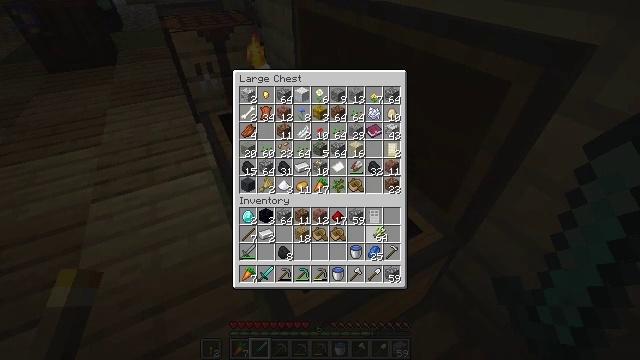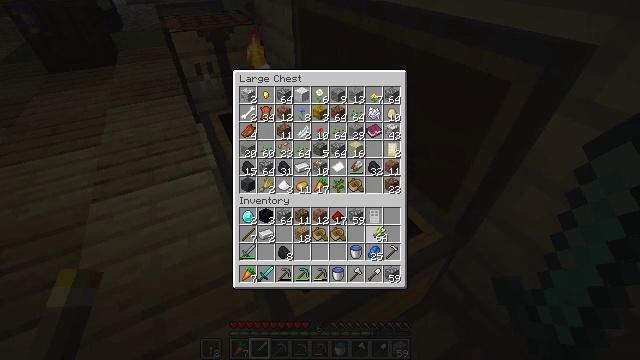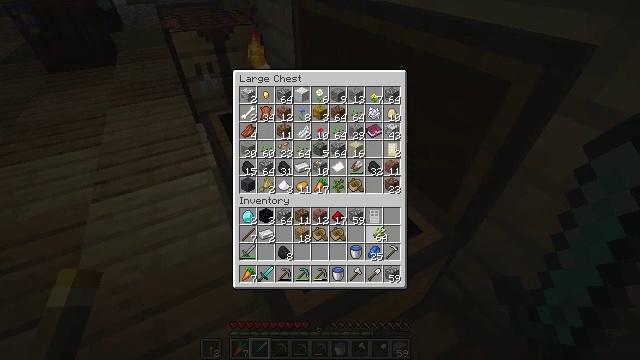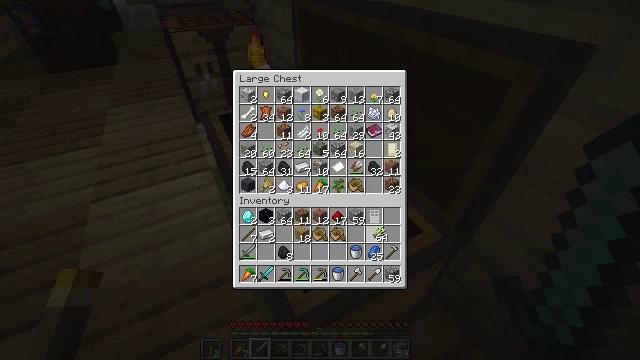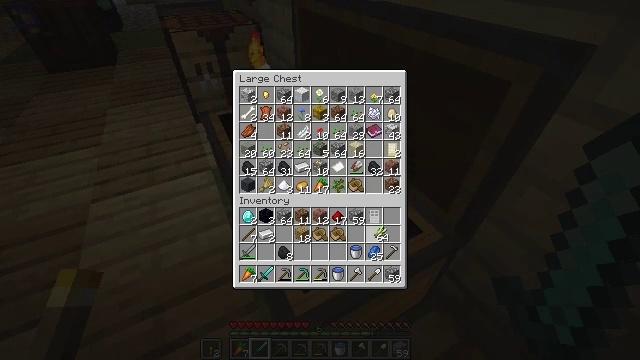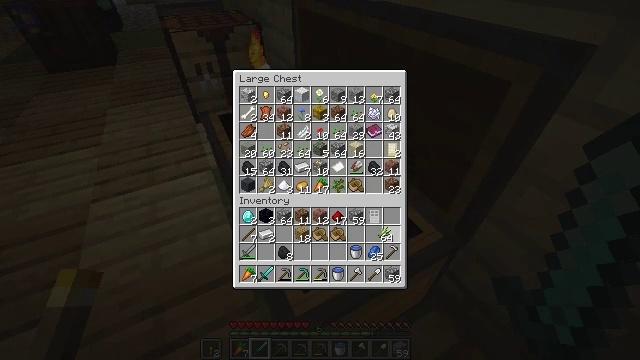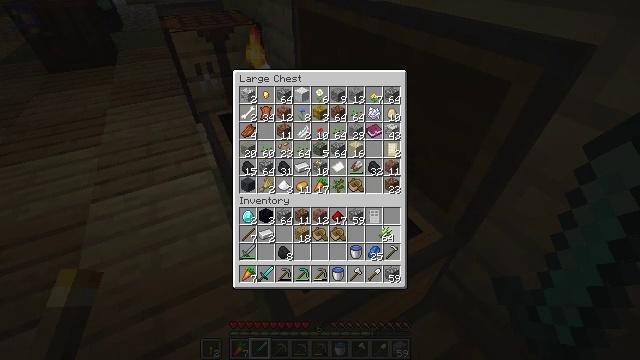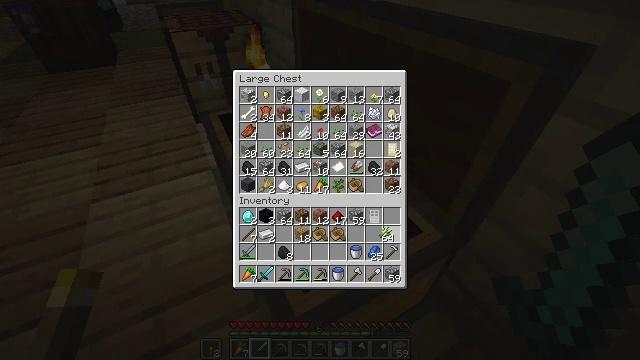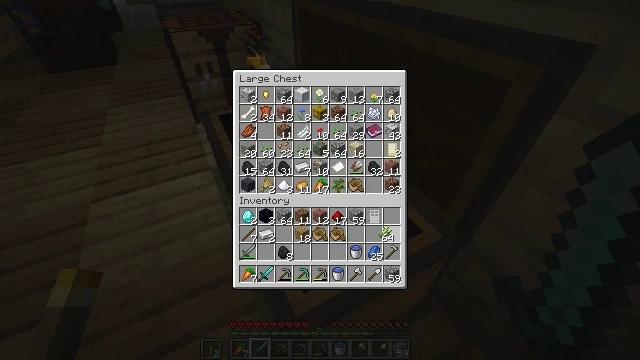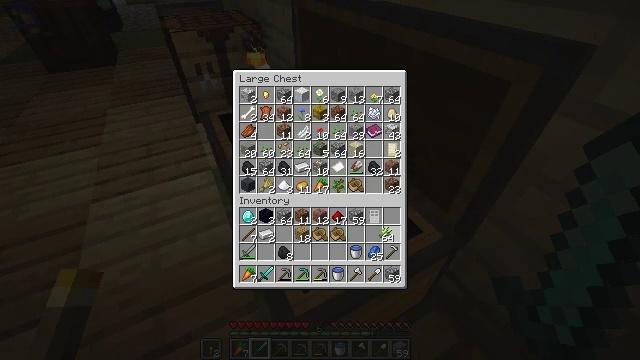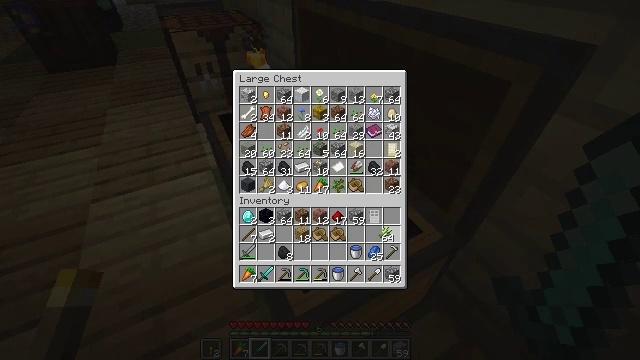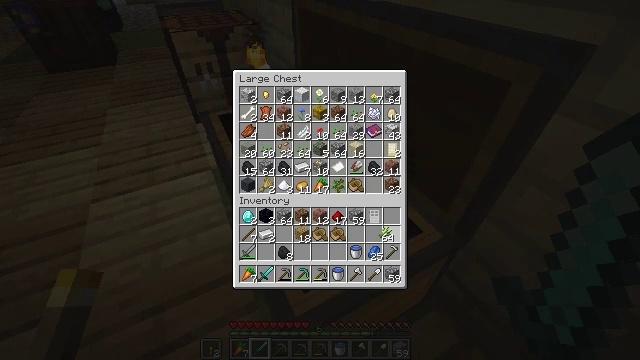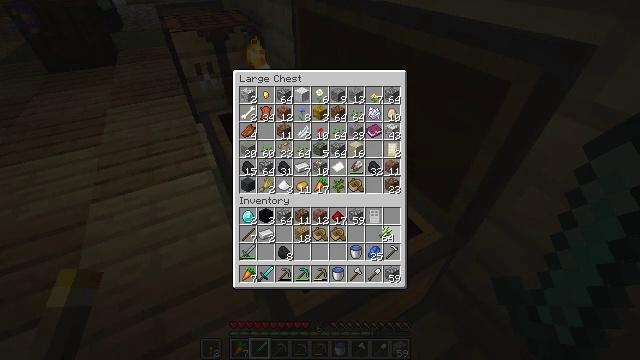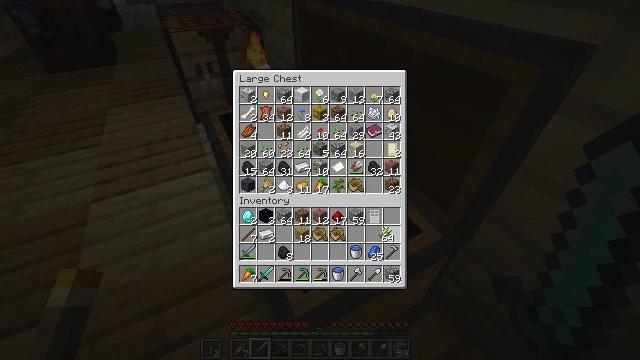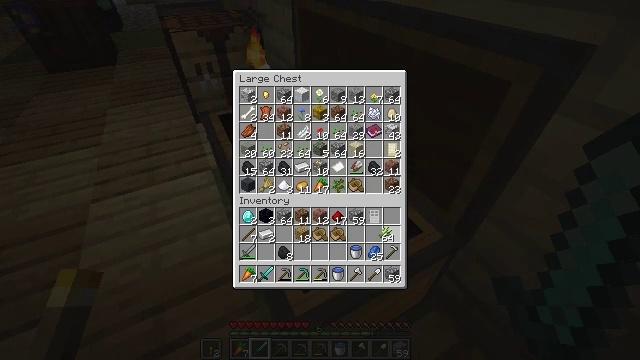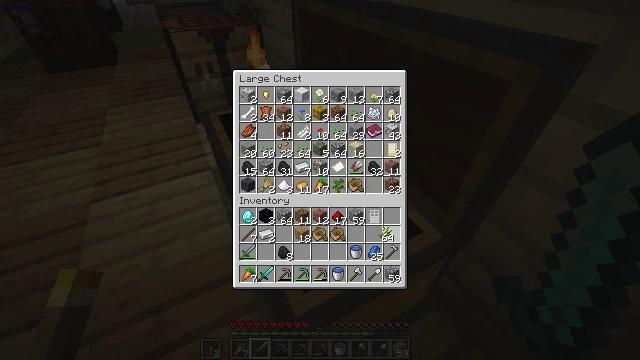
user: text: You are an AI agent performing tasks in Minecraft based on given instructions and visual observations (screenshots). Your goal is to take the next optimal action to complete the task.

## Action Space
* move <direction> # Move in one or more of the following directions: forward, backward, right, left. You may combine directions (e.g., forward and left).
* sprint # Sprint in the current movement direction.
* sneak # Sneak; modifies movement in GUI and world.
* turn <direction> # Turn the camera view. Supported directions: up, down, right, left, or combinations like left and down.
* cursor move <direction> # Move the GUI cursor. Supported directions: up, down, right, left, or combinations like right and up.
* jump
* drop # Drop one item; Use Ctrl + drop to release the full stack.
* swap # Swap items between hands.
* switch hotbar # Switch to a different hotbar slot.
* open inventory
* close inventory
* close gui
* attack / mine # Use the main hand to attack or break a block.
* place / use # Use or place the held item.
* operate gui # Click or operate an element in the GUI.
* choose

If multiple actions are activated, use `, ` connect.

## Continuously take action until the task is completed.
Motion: motion action
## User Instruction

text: Collect the oak planks from the structure.
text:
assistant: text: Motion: no_op
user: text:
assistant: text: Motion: no_op
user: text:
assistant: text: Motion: no_op
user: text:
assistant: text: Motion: no_op
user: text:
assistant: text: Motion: no_op
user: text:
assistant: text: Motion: no_op
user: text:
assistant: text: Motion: no_op
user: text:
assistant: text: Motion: no_op
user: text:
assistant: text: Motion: no_op
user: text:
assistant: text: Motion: no_op
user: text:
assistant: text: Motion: no_op
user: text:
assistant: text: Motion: no_op
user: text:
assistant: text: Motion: no_op
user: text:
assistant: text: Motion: no_op
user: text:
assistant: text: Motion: no_op
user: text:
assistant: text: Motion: no_op
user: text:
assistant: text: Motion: no_op
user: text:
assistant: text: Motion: no_op
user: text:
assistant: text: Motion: no_op
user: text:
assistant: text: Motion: no_op
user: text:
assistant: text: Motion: no_op
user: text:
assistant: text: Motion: no_op
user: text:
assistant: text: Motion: no_op
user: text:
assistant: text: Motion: no_op
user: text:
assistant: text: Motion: no_op
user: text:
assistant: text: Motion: no_op
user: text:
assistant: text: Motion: no_op
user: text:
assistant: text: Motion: no_op
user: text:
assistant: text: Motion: no_op
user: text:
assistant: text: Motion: no_op